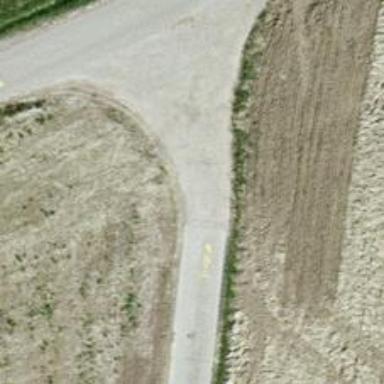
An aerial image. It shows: Well-maintained track road of grade 1.